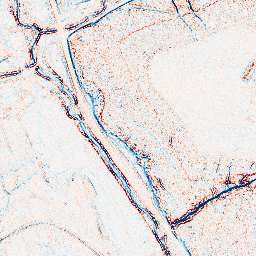
Category: edge_preserving
Decomposition family: bilateral
Decomposition parameters: d: 5
sigma_color: 25
sigma_space: 50
Upsampling method: quartic
Upsampling parameters: scale: 2
Upsampling scale: 2